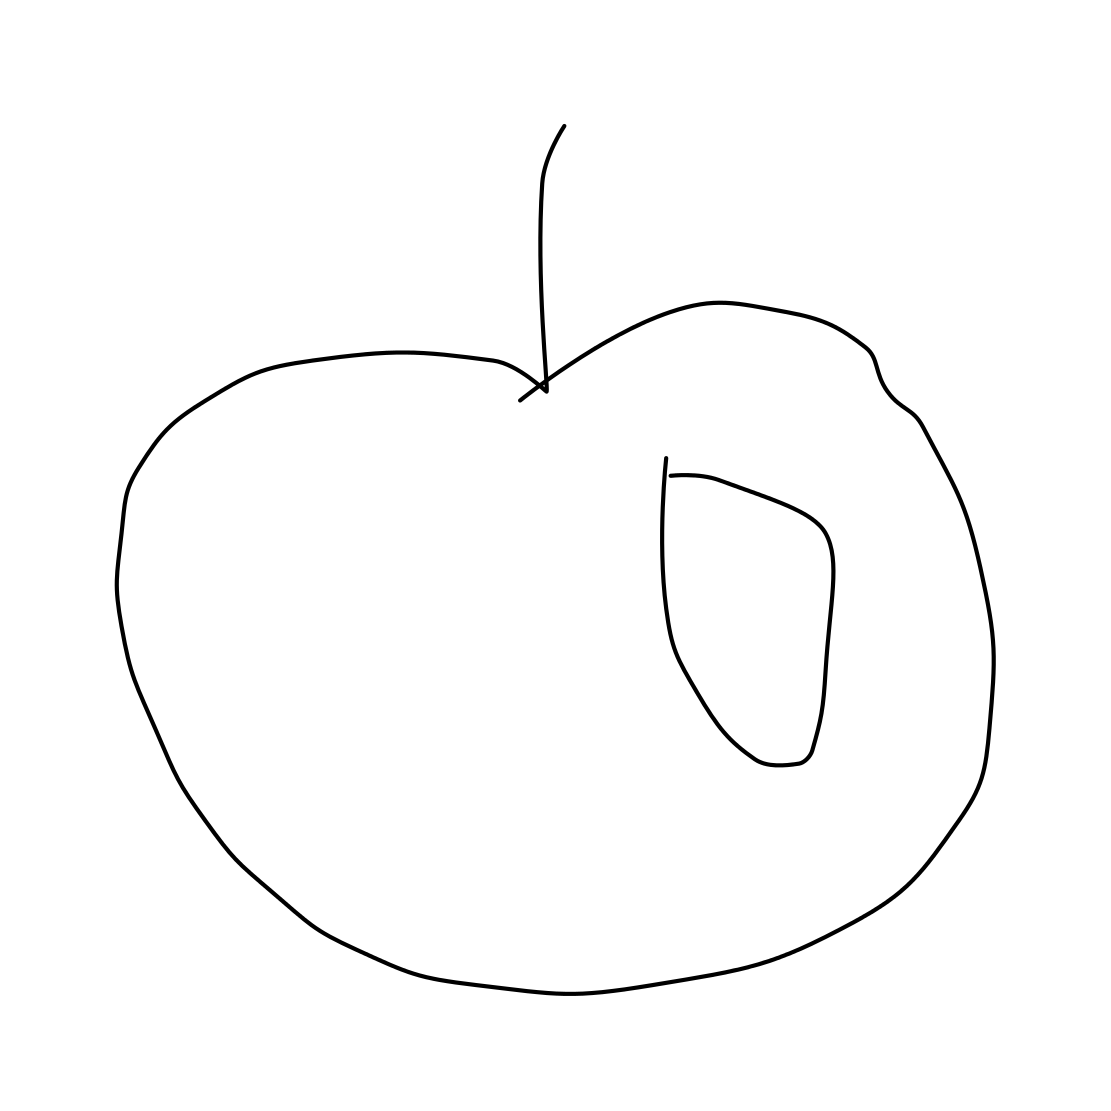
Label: apple